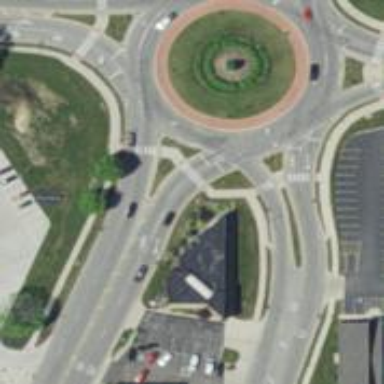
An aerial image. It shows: Tertiary road leading to roundabout.